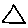
Label: triangle